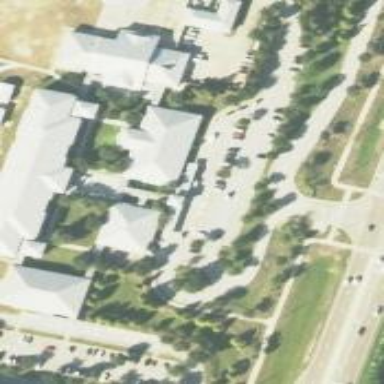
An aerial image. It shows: School.